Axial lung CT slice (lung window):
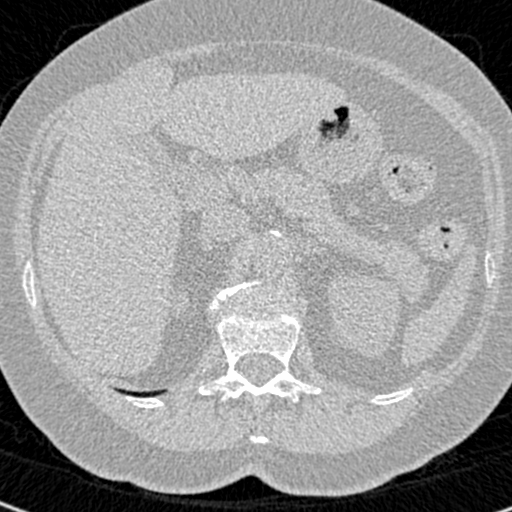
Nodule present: no